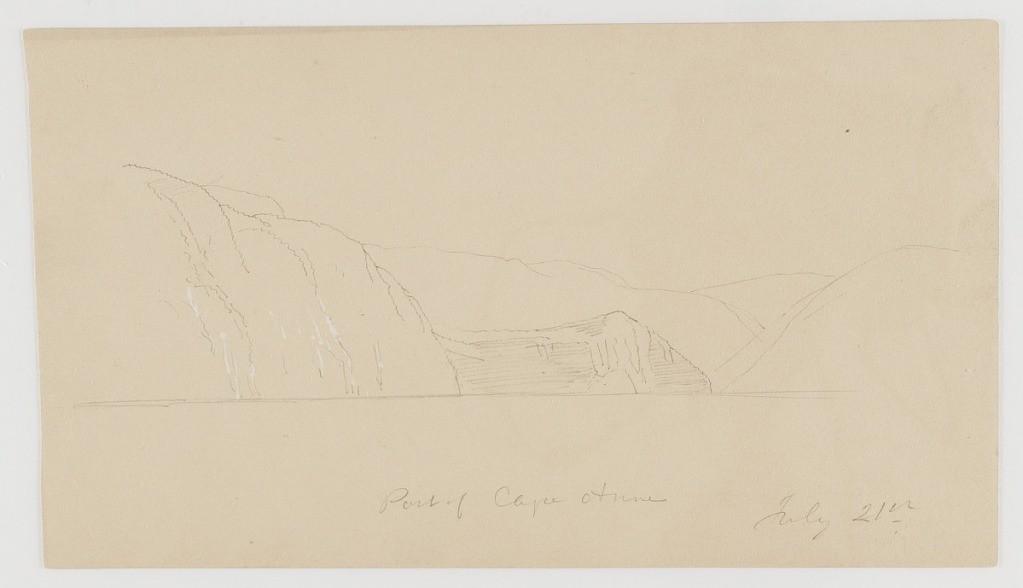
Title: Port of Cape Ann, Cape Breton Island, Canada
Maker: Frederic Edwin Church, American, 1826–1900
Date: July 21, 1859
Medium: Graphite and white gouache on light brown wove paper
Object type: drawing
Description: Landscape sketch showing a view of the steep coastline around St. Ann's Bay on Cape Breton Island, Canada. Viewed from the water's surface, which extends from the foreground to the middle distance, the coastline of St. Ann's Bay or Cape Ann rises abruptly out of the water and forms several rolling ridges across the horizon at left and right. In the distance at center, a shorter, sharp prominence is visible.